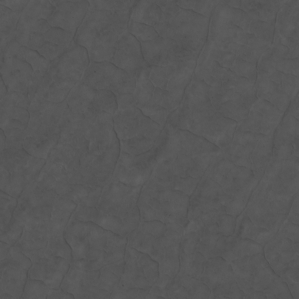
Label: non_frost